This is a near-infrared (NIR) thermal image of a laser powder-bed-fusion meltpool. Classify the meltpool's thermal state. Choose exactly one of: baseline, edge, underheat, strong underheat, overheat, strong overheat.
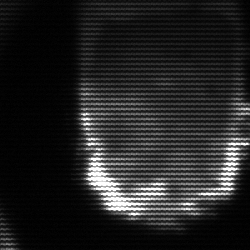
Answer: baseline